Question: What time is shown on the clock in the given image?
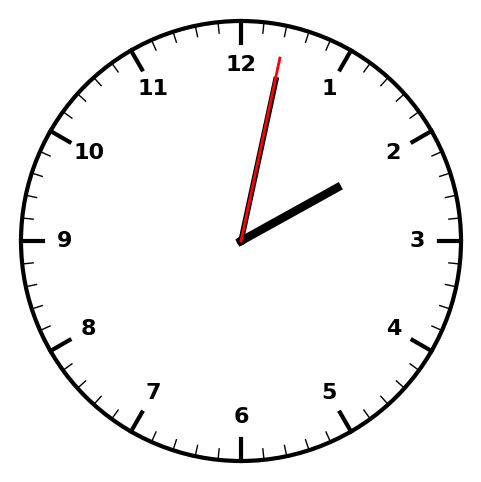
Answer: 02:02:02